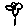
Label: flower